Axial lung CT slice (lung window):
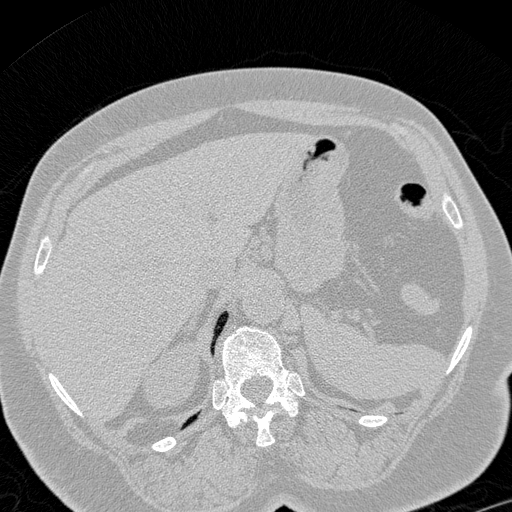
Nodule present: no